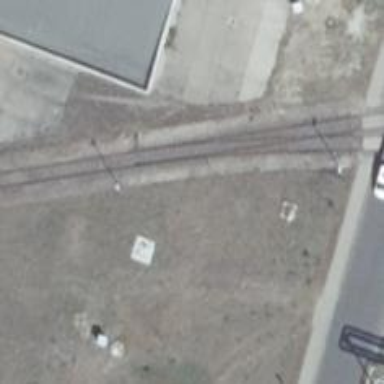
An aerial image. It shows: Railway switch.